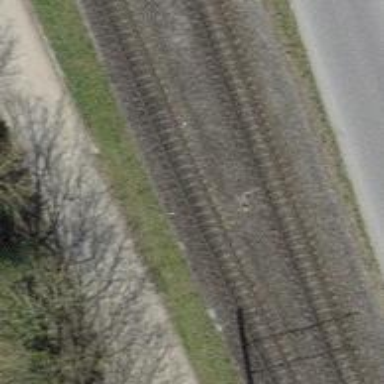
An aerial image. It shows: Narrow-gauge railway with single track. The railway is electrified with contact line.